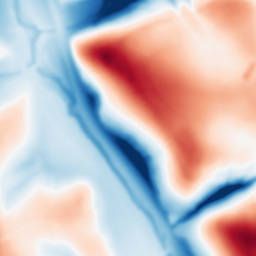
Category: multiscale
Decomposition family: dog_multiscale
Decomposition parameters: sigma_ratio: 1.6
n_scales: 6
base_sigma: 2
Upsampling method: bspline
Upsampling parameters: scale: 2
Upsampling scale: 2